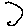
Label: moon